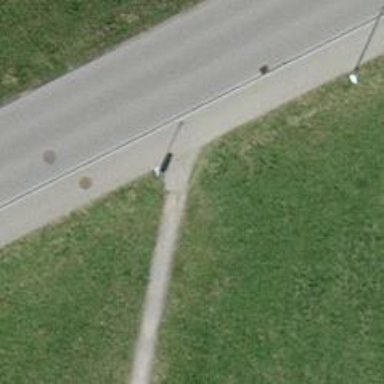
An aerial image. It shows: Compacted path with excellent trail visibility.